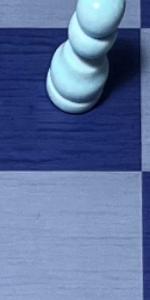
Label: Empty